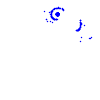
Particle: pion